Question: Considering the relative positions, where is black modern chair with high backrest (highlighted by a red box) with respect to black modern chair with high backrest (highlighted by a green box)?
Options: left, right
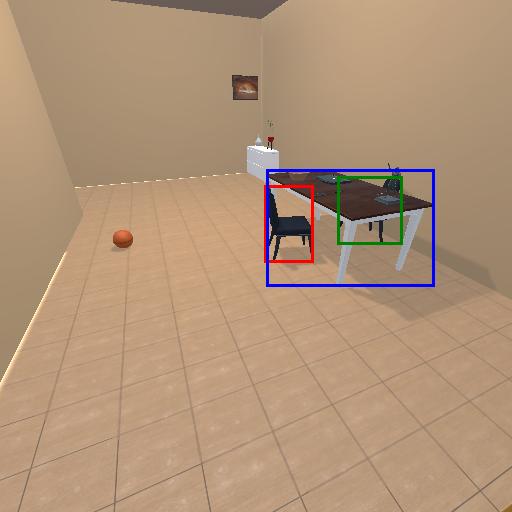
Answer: left